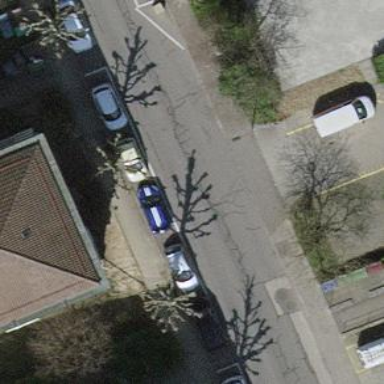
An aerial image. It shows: Parking lane.